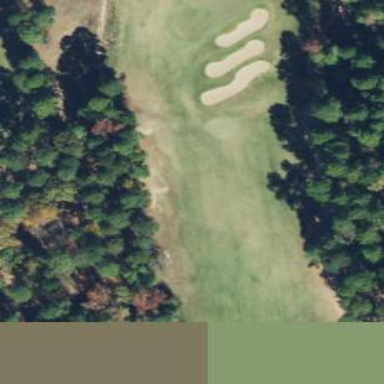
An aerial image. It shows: Rough area on grassy golf course.